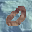
Label: 0